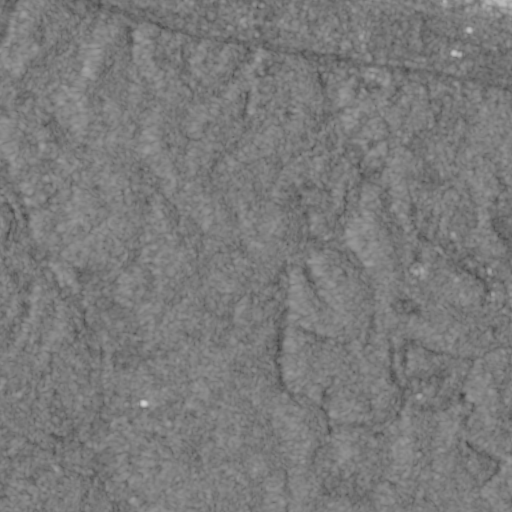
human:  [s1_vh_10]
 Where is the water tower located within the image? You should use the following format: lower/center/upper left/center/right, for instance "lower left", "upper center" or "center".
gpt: The water tower is located in the upper left of the image.
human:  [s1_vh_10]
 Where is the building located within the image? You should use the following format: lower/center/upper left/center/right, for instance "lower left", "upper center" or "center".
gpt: The building is located in the upper right of the image.
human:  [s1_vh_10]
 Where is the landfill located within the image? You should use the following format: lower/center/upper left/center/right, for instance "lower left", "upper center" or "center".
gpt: There is no landfill in the image.

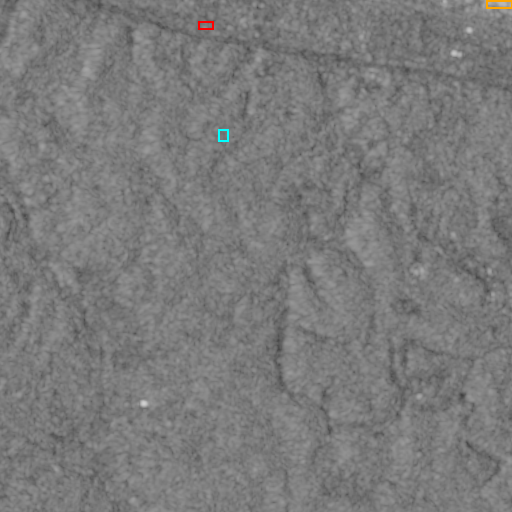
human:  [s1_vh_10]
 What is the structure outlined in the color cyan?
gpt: The structure outlined in cyan is a park.
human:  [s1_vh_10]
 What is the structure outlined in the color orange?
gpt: The structure outlined in orange is a building.
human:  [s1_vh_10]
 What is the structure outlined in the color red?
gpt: The structure outlined in red is a building.
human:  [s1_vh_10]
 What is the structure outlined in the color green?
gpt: There is no green outline.